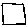
Label: square